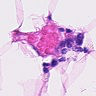
Metastatic tissue present: no